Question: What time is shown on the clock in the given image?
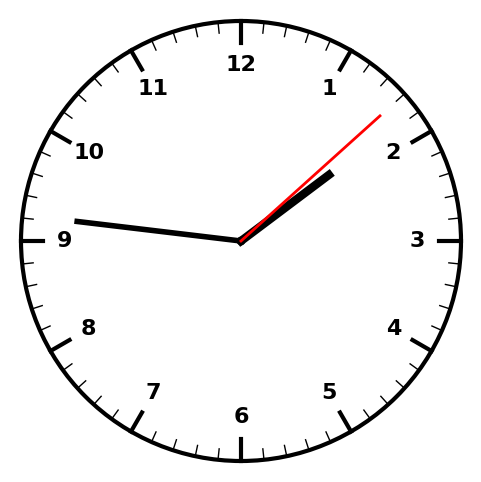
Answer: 01:46:08